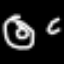
Label: donut